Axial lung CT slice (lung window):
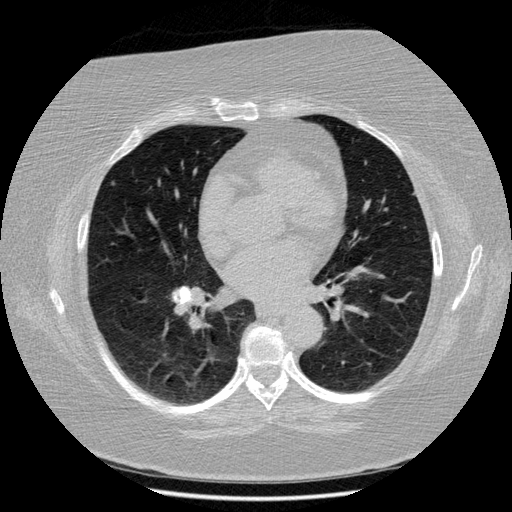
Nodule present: yes
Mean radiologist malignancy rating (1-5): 2.5